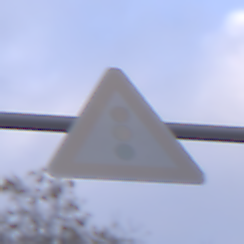
Verkehrszeichen: Lichtzeichenanlage
Umgebung: Outdoor, Urban
Tageszeit: SunriseSunset
Wetter: PartlyCloudy
Licht: Natural
Jahreszeit: NotSpecified
Kontrast: LowContrast